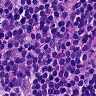
Metastatic tissue present: no